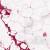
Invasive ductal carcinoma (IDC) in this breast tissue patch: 0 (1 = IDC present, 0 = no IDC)